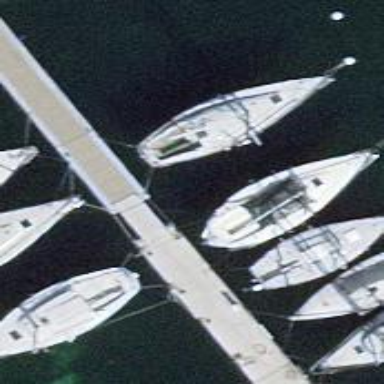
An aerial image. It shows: Man-made pier.